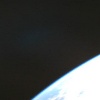
Label: space